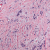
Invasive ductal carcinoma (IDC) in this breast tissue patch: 1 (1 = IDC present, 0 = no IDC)